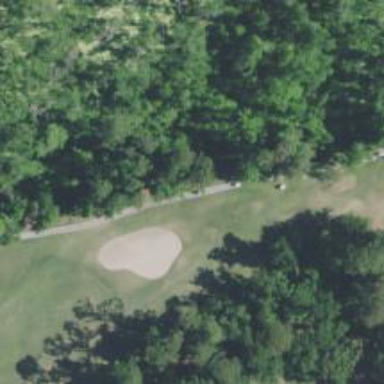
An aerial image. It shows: Path for both road and golf.